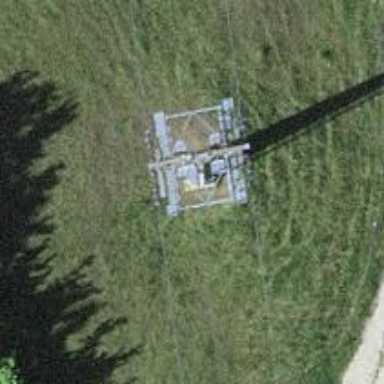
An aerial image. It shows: Pylon used for aerialway.